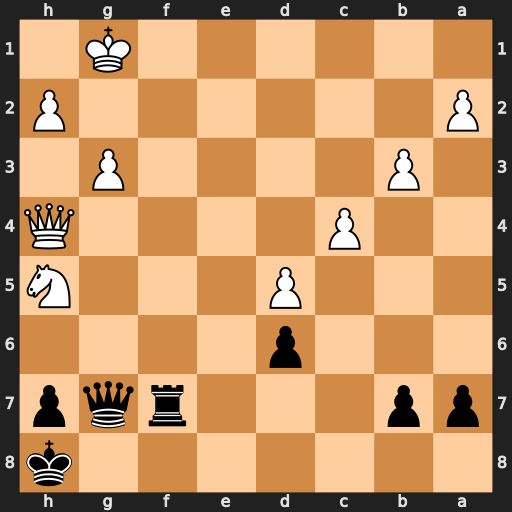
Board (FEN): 7k/pp3rqp/3p4/3P3N/2P4Q/1P4P1/P6P/6K1
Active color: b
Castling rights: -
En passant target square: -
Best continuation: Qa1+ Kg2 Qf1#